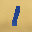
Label: 1